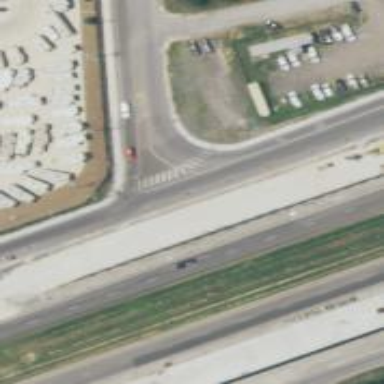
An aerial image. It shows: Secondary link road.